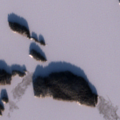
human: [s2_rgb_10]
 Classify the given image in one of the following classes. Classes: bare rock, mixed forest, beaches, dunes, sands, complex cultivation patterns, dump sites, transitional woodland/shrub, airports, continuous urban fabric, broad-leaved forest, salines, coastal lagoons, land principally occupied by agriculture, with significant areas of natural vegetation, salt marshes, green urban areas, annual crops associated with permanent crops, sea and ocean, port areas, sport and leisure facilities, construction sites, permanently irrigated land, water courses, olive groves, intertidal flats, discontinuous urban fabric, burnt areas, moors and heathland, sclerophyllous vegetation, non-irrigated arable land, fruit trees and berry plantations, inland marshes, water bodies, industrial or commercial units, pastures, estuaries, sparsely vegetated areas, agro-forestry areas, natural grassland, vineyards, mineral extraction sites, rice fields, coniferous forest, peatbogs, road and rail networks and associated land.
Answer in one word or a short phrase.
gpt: water bodies